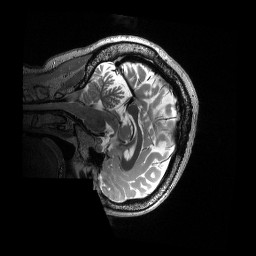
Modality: T2w
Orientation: sagittal
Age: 39
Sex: female
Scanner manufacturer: siemens
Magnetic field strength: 3 T
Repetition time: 3.2 s
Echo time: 0.563 s